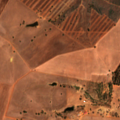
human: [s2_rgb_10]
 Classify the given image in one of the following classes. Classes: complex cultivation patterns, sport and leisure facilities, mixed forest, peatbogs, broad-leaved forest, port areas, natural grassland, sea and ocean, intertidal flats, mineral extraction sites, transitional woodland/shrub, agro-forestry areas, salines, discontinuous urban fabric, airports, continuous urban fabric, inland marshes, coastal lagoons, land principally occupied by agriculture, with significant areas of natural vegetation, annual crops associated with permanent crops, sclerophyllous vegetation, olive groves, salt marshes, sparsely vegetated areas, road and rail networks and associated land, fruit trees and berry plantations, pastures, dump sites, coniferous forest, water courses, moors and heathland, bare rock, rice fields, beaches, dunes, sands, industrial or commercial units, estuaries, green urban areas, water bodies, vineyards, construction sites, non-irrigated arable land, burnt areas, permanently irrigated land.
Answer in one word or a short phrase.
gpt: non-irrigated arable land, agro-forestry areas, transitional woodland/shrub